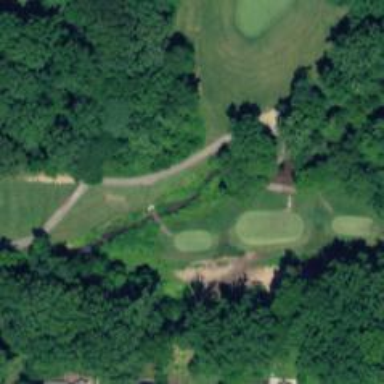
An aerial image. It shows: High-quality path used as golf course track.